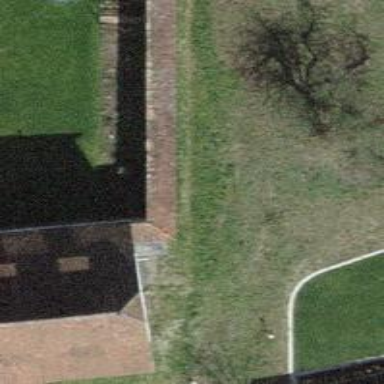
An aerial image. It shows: Wall barrier.